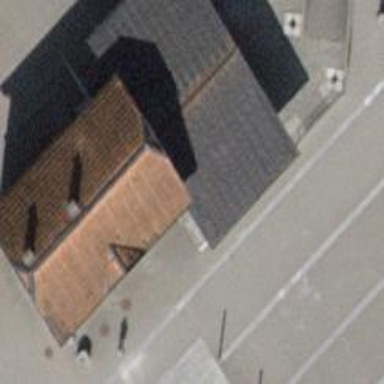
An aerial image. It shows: Cafe.